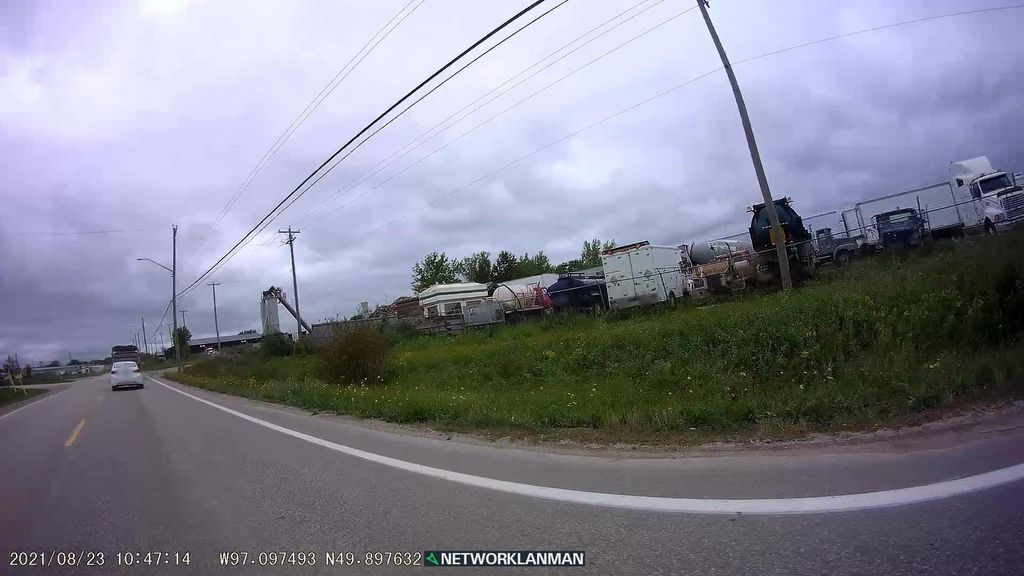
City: winnipeg